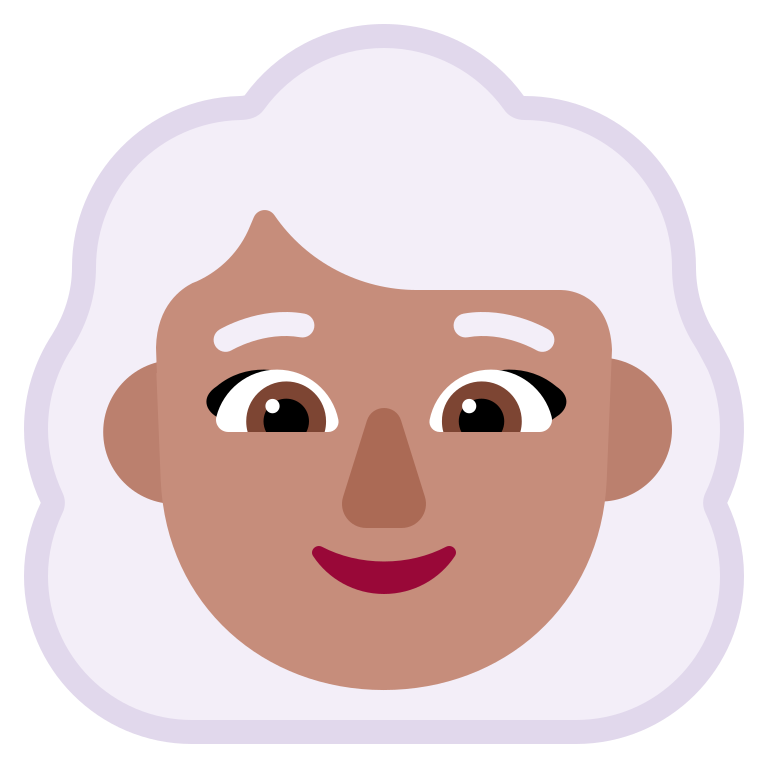
woman white hair flat